Question: is a method from external .NET dll. As you see the image, it throws an exception in try-catch block.
'''
try
{
FSDKCam.GetVideoFormatList(ref cameraList[0], out formatList, out count);
if (count > 0) cmbCameraList.Items.Add(cam);
}
catch { }
'''
Screenshot:

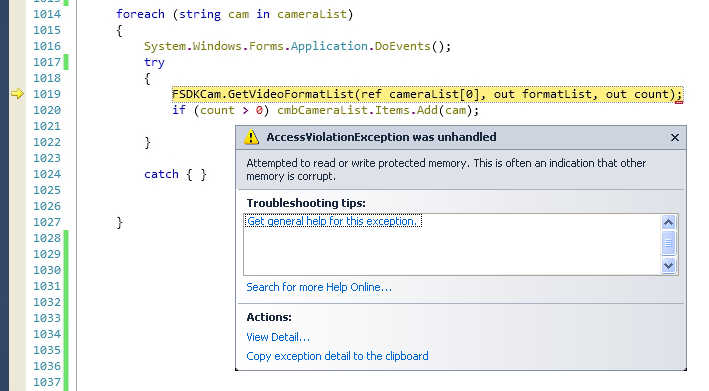
Answer: In .NET 4, 'AccessViolationException' is not catchable by default.
See the <URL> and continue.
Additionally, see <URL>